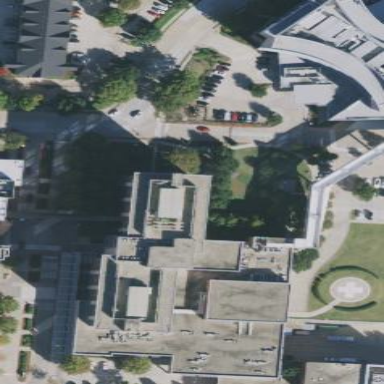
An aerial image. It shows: Hospital building.